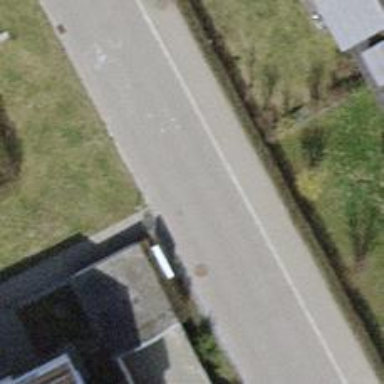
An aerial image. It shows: Residential road with asphalt surface. There is sidewalk on the left side.